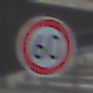
Verkehrszeichen: Geschwindigkeit60
Umgebung: Outdoor, Urban
Tageszeit: MorningAfternoon
Wetter: PartlyCloudy
Licht: Natural
Jahreszeit: NotSpecified
Kontrast: LowContrast